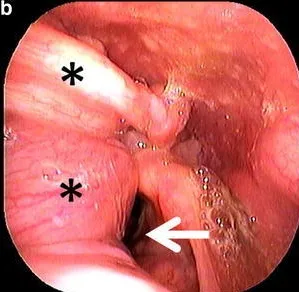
Endoscopic views of the polyp. A, b: A large polyp (asterisks) with two branches from the right hypopharynx on the base of tongue (arrow in a) covered almost the entire larynx and caused airway narrowing (arrow in b).
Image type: endoscopy (gi_endoscopy)